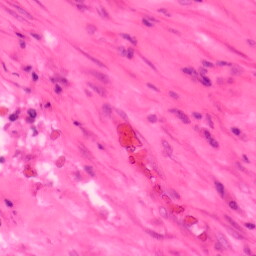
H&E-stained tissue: Colon